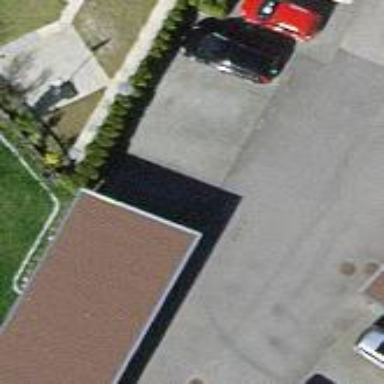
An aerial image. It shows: Carport building.